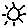
Label: sun